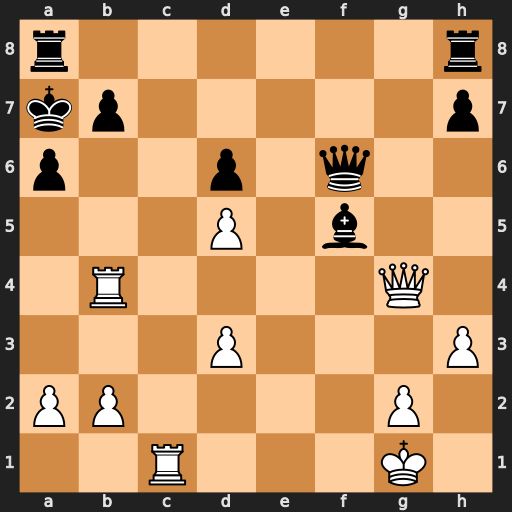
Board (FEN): r6r/kp5p/p2p1q2/3P1b2/1R4Q1/3P3P/PP4P1/2R3K1
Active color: w
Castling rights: -
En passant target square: -
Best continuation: Rxb7+ Kxb7 Qb4+ Ka7 Rc7#